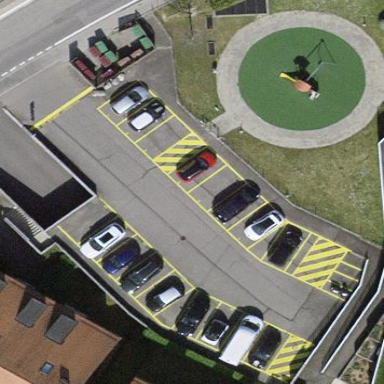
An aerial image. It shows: Parking area with asphalt surface.